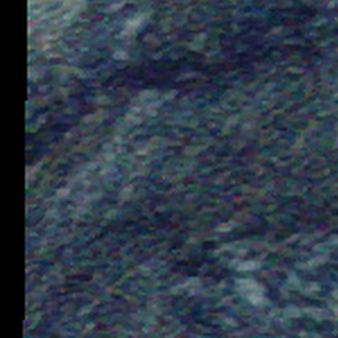
Label: other